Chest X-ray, AP view. Patient: 36 years old, sex F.
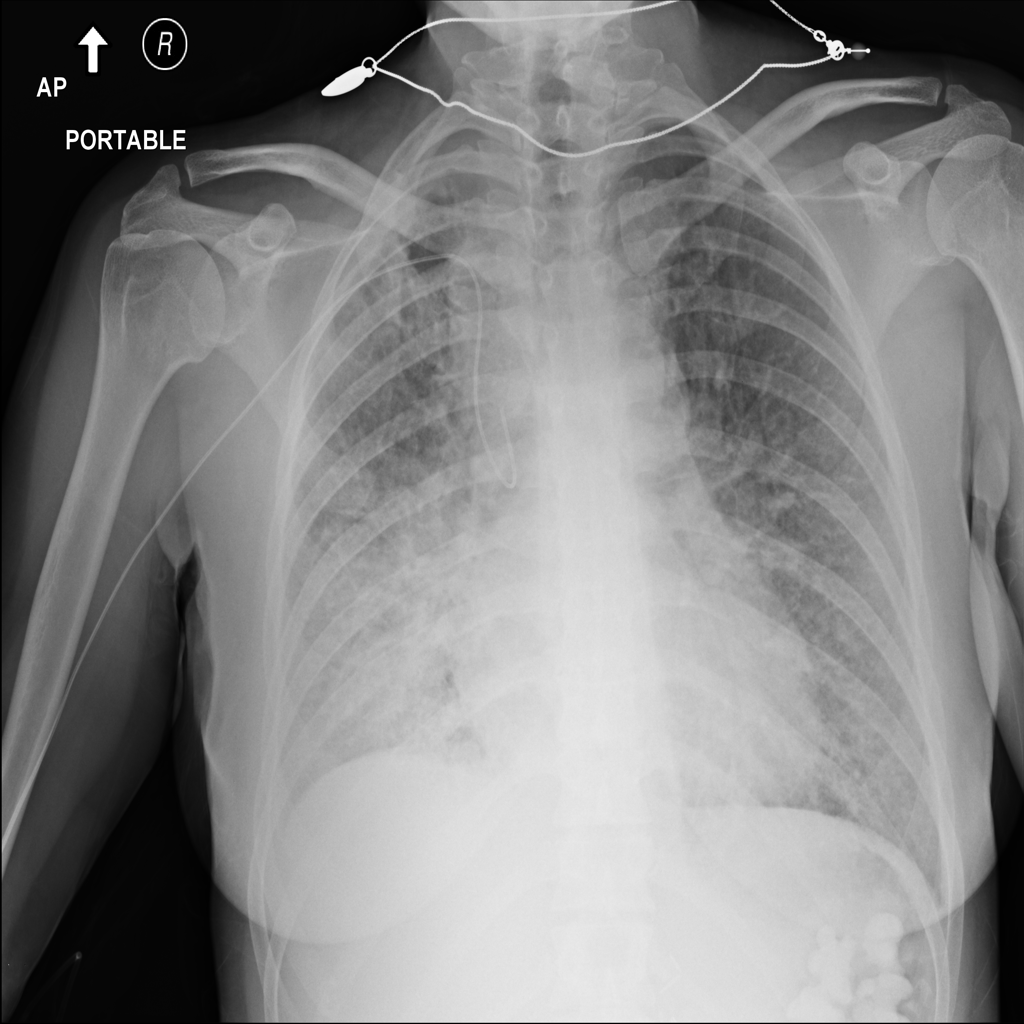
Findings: Effusion